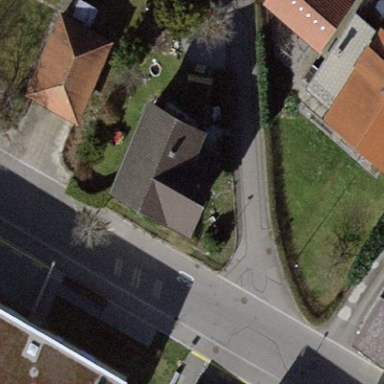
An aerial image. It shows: Gabled building.